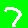
Digit: 7